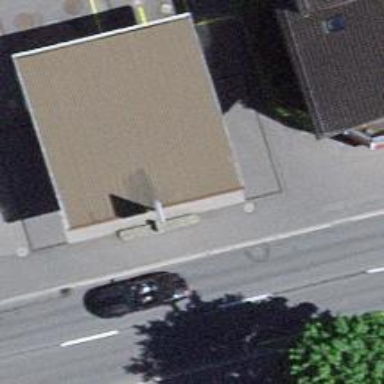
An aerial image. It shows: Fuel station.